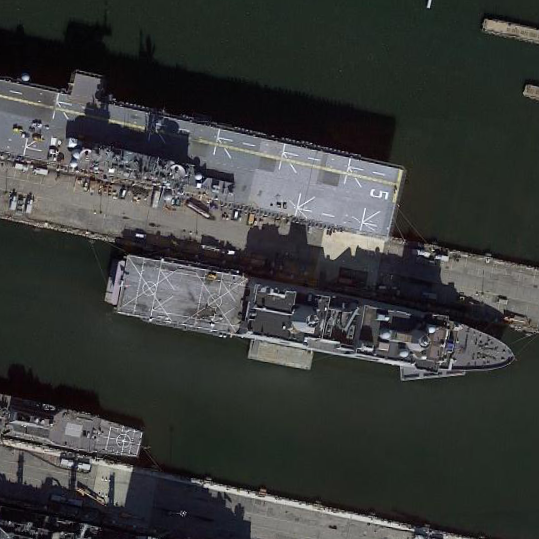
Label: combat